Question: I have a little issue with my in Javascript. Here is my code:
'''
$(document).ready(function() {
$.getJSON("CAN_gen_1.json", function(json) {
var tr;
for (var i = 0; i < json.messages.length; i++) {
tr = $('<tr/>');
var details = json.messages[i];
for (var j = 0; j <= details.signals.length; j++) {
tr.append("<td>" + details.signals[j].start_bit + "</td>");
tr.append("<td>" + details.signals[j].comment + "</td>");
tr.append("<td>" + details.signals[j].bit_length + "</td>");
tr.append("<td>" + details.signals[j].factor + "</td>");
tr.append("<td>" + details.signals[j].offset + "</td>");
tr.append("<td>" + details.signals[j].is_big_endian + "</td>");
tr.append("<td>" + details.signals[j].is_signed + "</td>");
tr.append("<td>" + details.signals[j].name + "</td>");
$('#table_1').append(tr);
}
}
});
});
'''
I declare a table-row (tr). I use it each time I loop through my json file. The problem is that I get one single row with all the data.
I would like to cut the row in order to have a readable table.
Look at the snapshot : .
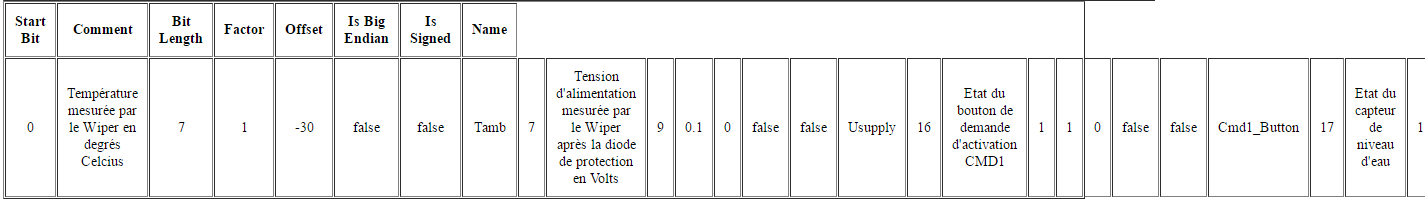
Answer: This is happening because you're only creating one '<tr>' per table.
Create your 'tr's inside the inner loop:
'''
$(document).ready(function() {
$.getJSON("CAN_gen_1.json", function(json) {
var tr;
for (var i = 0; i < json.messages.length; i++) {
var details = json.messages[i];
for (var j = 0; j <= details.signals.length; j++) {
tr = $('<tr/>');
tr.append("<td>" + details.signals[j].start_bit + "</td>");
tr.append("<td>" + details.signals[j].comment + "</td>");
tr.append("<td>" + details.signals[j].bit_length + "</td>");
tr.append("<td>" + details.signals[j].factor + "</td>");
tr.append("<td>" + details.signals[j].offset + "</td>");
tr.append("<td>" + details.signals[j].is_big_endian + "</td>");
tr.append("<td>" + details.signals[j].is_signed + "</td>");
tr.append("<td>" + details.signals[j].name + "</td>");
$('#table_1').append(tr);
}
}
});
});
'''
This code is a bit unwieldy. I would suggest factoring out a function to create the rows. This way it's clear when they need to be created and you don't have to keep repeating 'details.signals[j]':
'''
function tableRowForSignal(signal) {
return $('<tr />')
.append($("<td>").text(signal.start_bit));
.append($("<td>").text(signal.comment));
.append($("<td>").text(signal.bit_length));
.append($("<td>").text(signal.factor));
.append($("<td>").text(signal.offset));
.append($("<td>").text(signal.is_big_endian));
.append($("<td>").text(signal.is_signed));
.append($("<td>").text(signal.name));
}
$(document).ready(function() {
$.getJSON("CAN_gen_1.json", function(json) {
var tr;
for (var i = 0; i < json.messages.length; i++) {
var details = json.messages[i];
for (var j = 0; j <= details.signals.length; j++) {
$('#table_1').append(tableRowForSignal(details.signals[j]));
}
}
});
});
'''